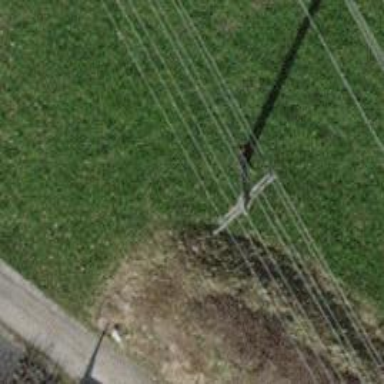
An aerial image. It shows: Power line in the image.